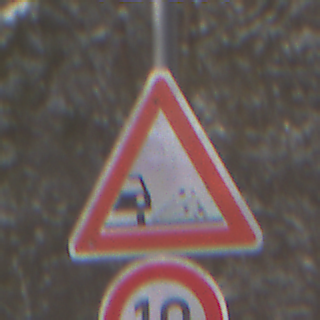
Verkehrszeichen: SplittSchotter
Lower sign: Geschwindigkeit10
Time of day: MorningAfternoon
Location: Outdoor (Nature)
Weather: PartlyCloudy
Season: Winter
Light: Natural